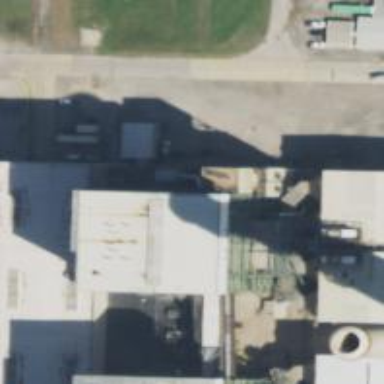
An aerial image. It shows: Steam turbine generator.